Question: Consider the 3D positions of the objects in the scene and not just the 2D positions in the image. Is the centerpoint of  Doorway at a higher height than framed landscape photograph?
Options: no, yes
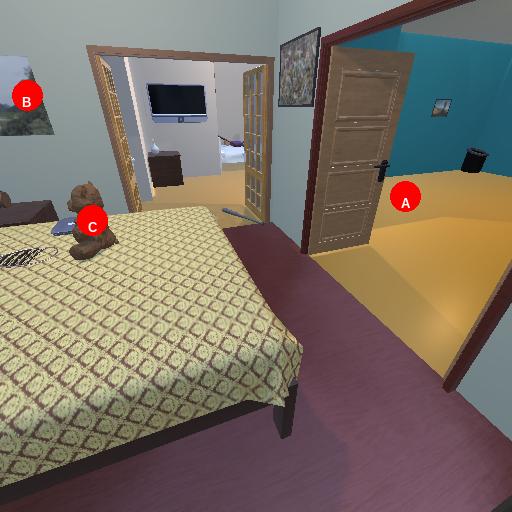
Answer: no